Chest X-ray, AP view. Patient: 82 years old, sex F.
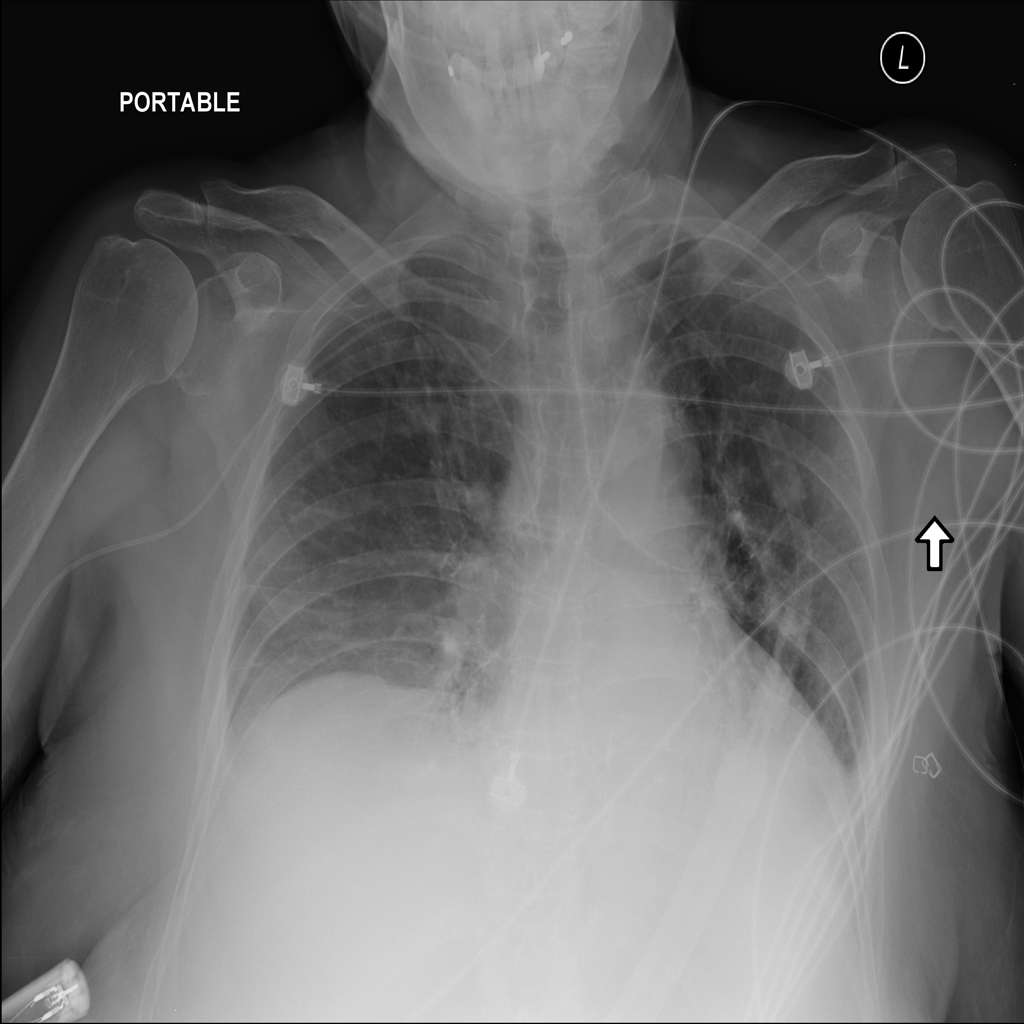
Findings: Atelectasis